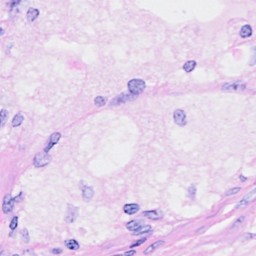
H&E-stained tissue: Breast